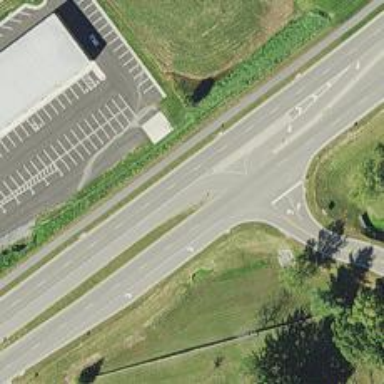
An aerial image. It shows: Secondary link road.